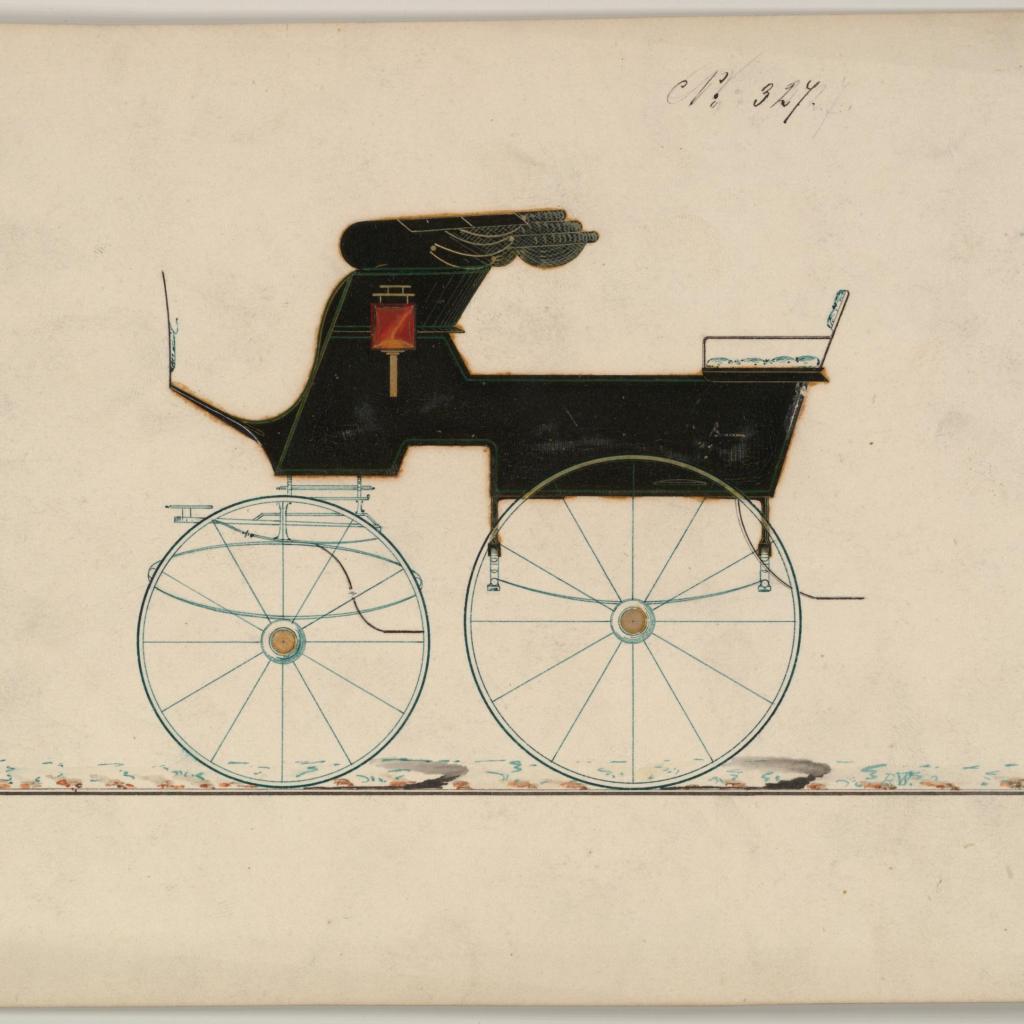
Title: Design for Stanhope Phaeton "Drag," no. 327
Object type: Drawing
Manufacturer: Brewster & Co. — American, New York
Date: ca. 1870
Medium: Graphite, pen and black ink, watercolor and gouache with gum Arabic and metallic ink
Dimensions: sheet: 6 5/8 x 9 1/8 in. (16.8 x 23.2 cm)
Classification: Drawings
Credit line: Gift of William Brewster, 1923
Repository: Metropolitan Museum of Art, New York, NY